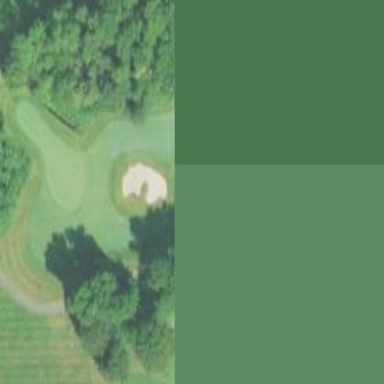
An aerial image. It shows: View of golf hole.